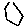
Label: hexagon